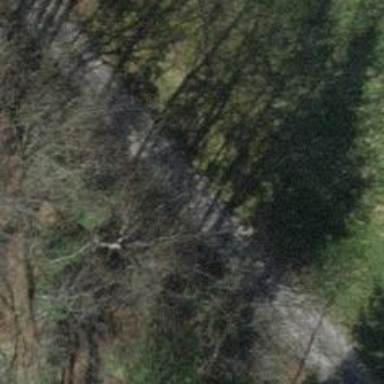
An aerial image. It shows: Gravel track road.